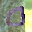
Label: 0